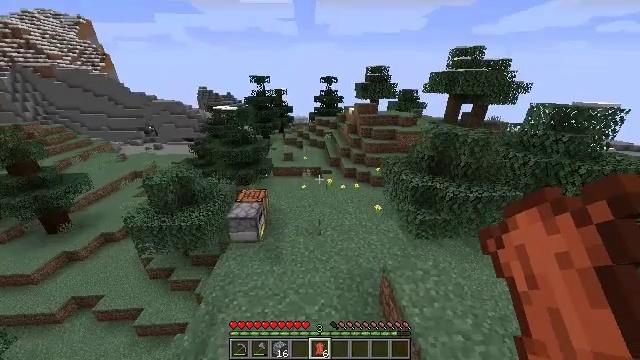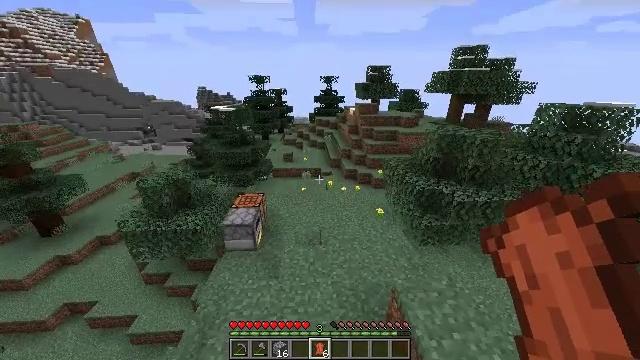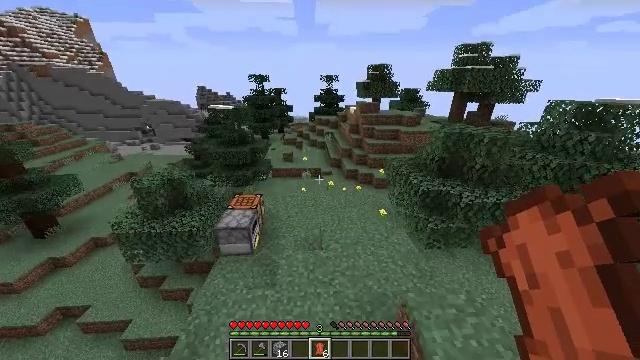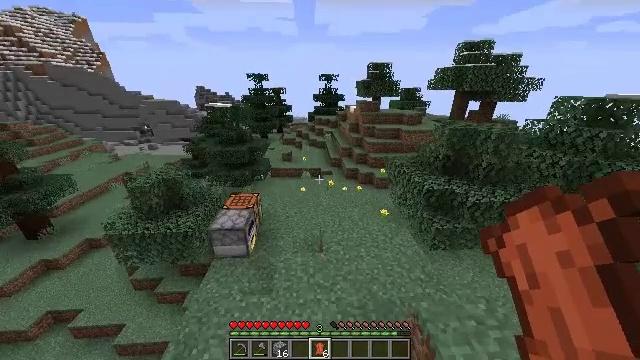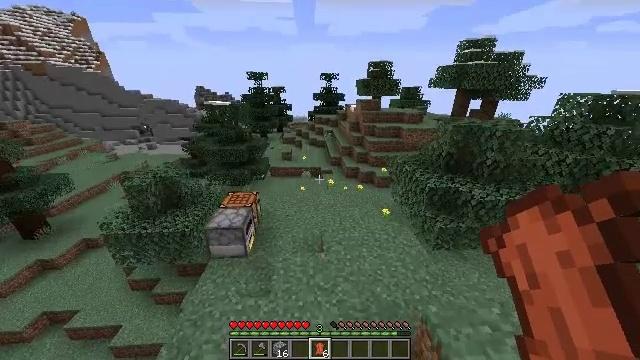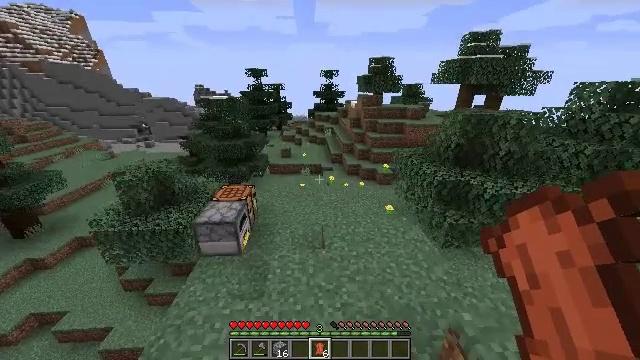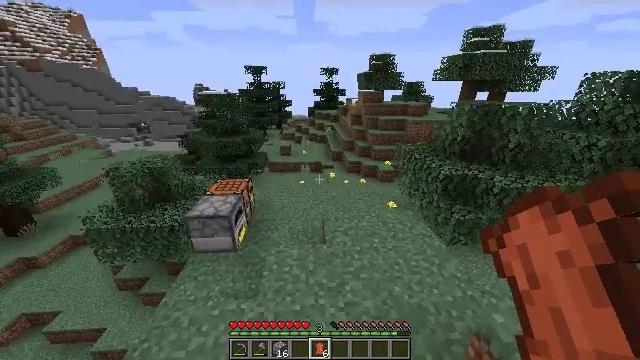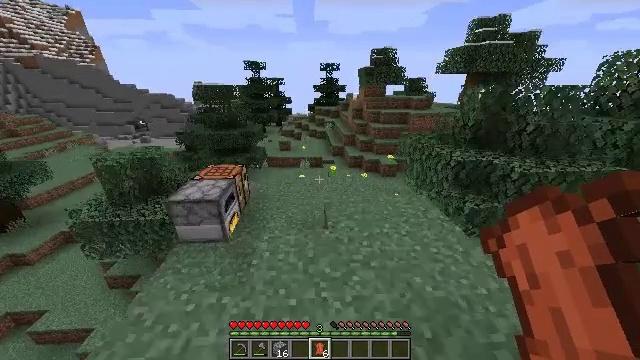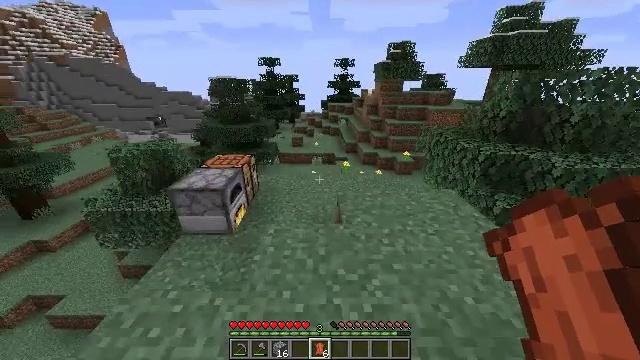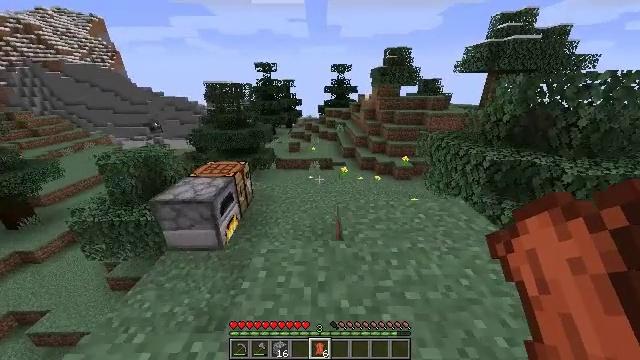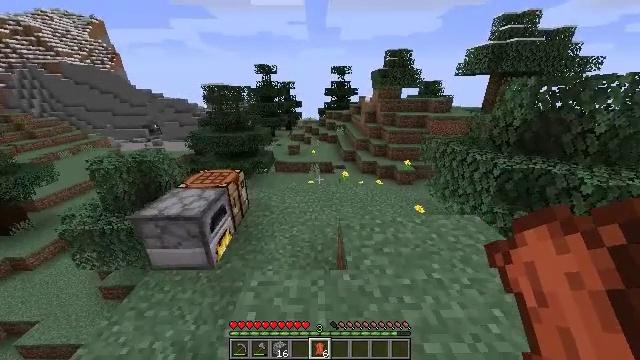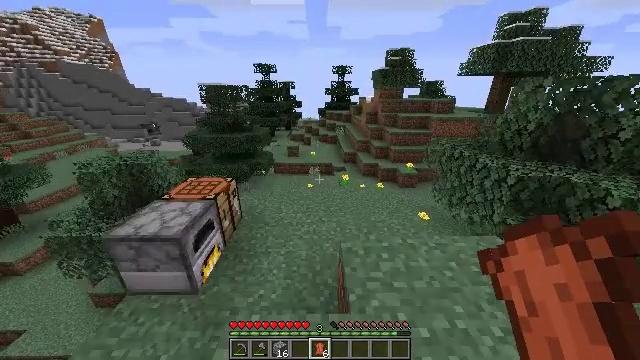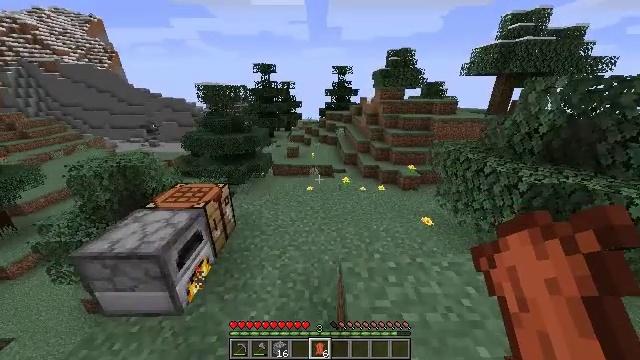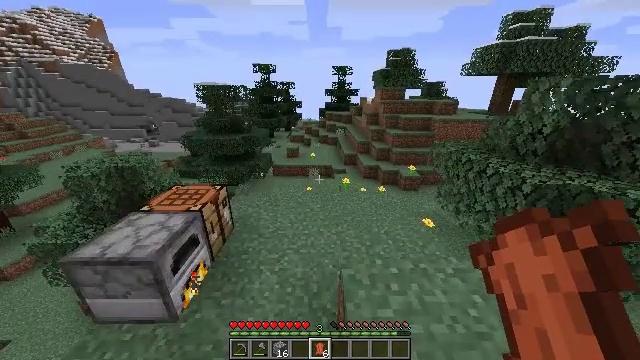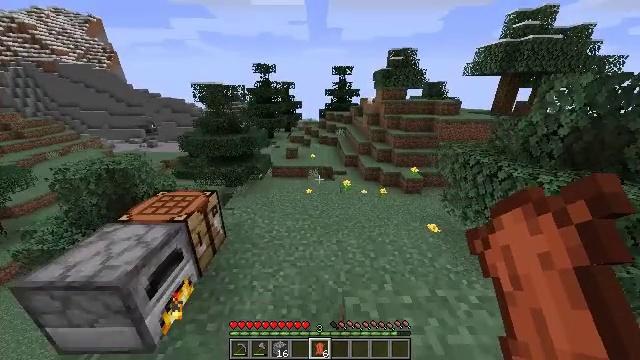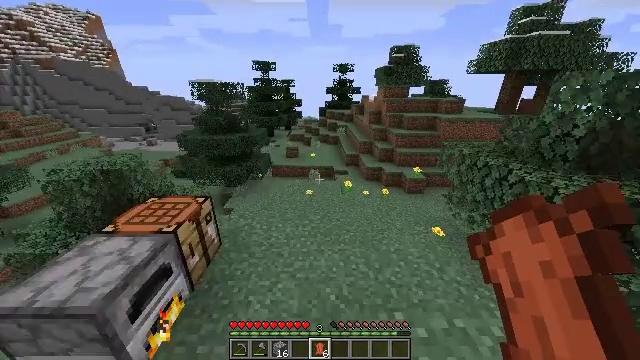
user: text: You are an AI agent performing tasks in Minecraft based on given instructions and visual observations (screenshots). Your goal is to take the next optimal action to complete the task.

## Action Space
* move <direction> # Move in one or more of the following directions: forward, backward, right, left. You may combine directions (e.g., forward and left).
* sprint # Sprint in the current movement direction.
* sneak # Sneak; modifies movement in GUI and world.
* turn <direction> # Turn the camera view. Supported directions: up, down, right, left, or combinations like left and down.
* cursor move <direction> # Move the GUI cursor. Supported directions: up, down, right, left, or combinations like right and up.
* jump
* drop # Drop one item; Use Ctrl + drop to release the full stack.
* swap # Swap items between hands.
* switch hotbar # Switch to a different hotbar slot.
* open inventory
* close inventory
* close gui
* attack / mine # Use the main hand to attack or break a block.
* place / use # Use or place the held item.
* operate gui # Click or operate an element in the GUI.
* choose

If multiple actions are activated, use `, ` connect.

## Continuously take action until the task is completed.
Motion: motion action
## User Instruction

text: Get cooked beef by using the furnace.
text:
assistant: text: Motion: move forward, sprint
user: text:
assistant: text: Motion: move forward, sprint
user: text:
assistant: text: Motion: move forward, sprint
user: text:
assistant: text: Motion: move forward, sprint
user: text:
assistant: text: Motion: move forward, sprint
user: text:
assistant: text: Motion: move forward, sprint
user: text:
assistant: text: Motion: move forward, sprint
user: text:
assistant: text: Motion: move forward, sprint, turn left
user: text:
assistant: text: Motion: move forward, sprint, turn up
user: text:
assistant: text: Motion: move forward, sprint
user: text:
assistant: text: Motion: move forward, sprint
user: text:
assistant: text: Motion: move forward, sprint
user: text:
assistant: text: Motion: move forward
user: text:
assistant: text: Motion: move forward
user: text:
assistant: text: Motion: no_op
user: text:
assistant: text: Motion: move forward, turn down
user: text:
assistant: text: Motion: move forward, turn right and down
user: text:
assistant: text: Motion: move forward, turn right
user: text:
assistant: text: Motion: move forward and move right
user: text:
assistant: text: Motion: move forward and move right, turn left
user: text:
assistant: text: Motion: move forward and move right, turn left
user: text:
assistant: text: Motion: move forward and move right, turn left
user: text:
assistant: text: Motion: move forward and move right, turn left and up
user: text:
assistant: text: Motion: move forward and move right, turn left and up
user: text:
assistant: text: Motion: turn left and up
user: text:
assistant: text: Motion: turn left
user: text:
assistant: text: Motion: turn left
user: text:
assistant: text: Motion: turn left and up
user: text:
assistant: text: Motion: move forward, turn left
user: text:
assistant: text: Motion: move forward, turn left